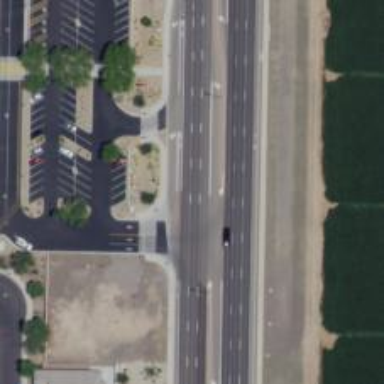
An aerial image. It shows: Secondary road with asphalt surface.